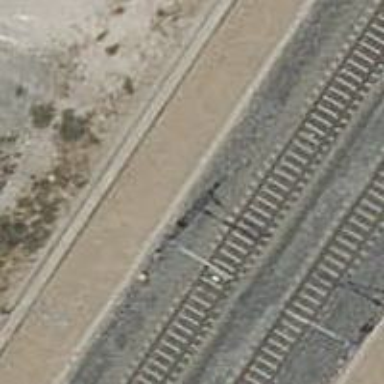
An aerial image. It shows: Railway track with contact lines for electrification.